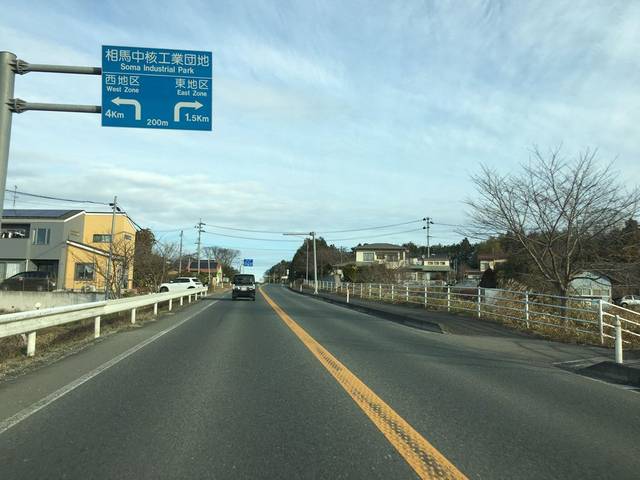
Region: Japan
Coordinates: 37.835, 140.918